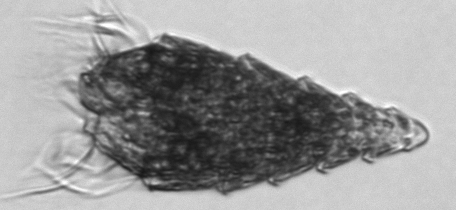
Label: Laboea_strobila